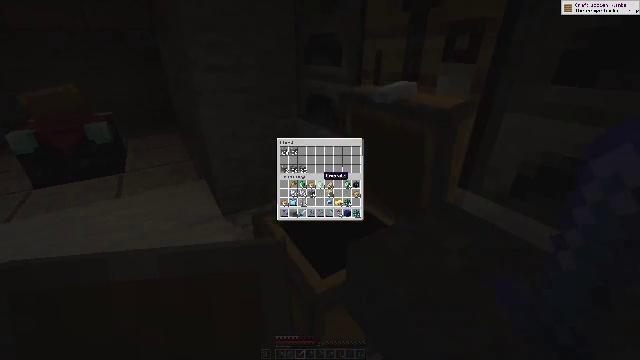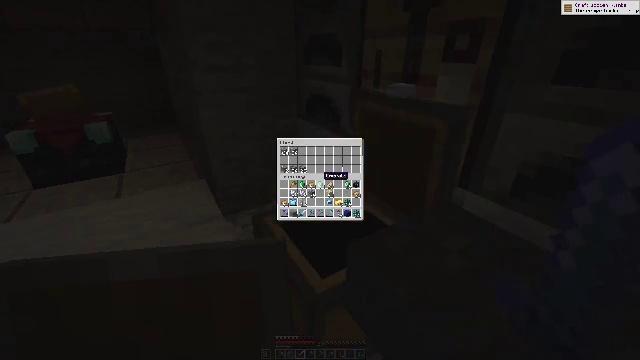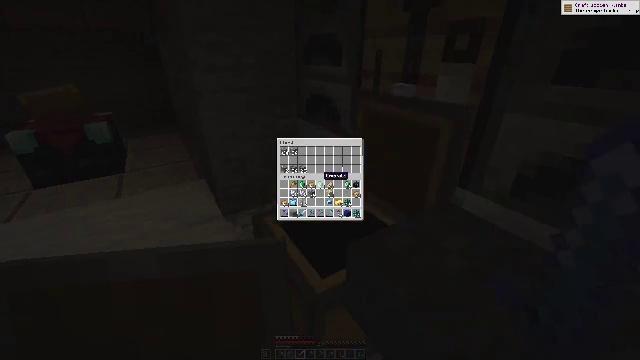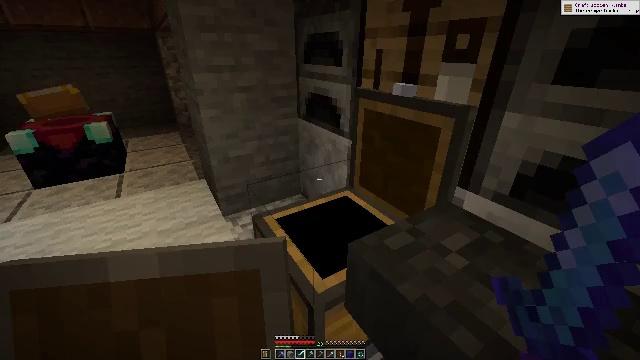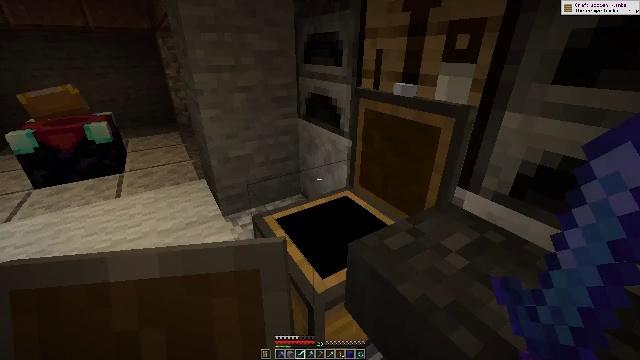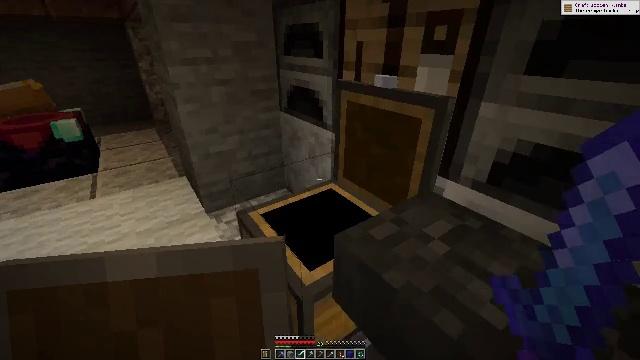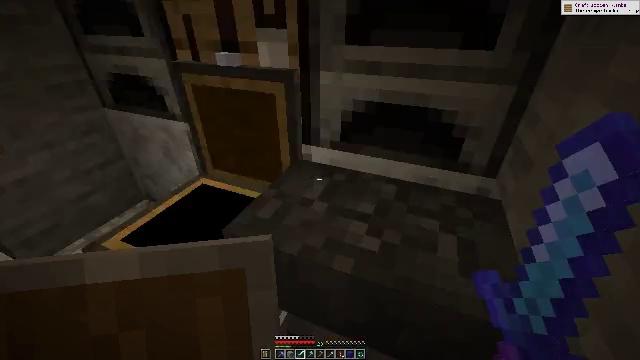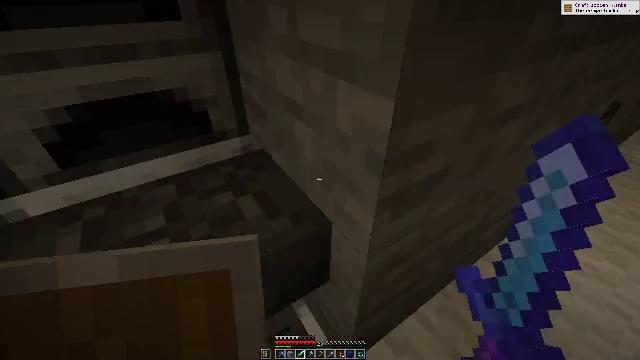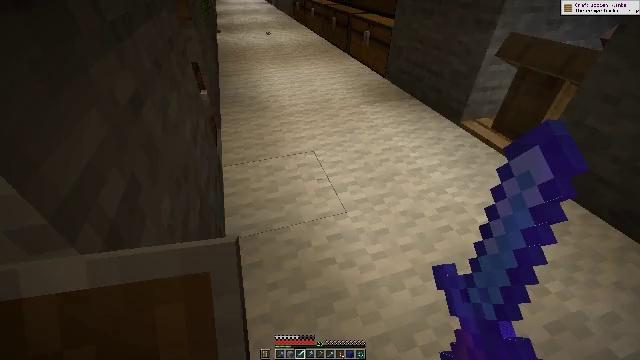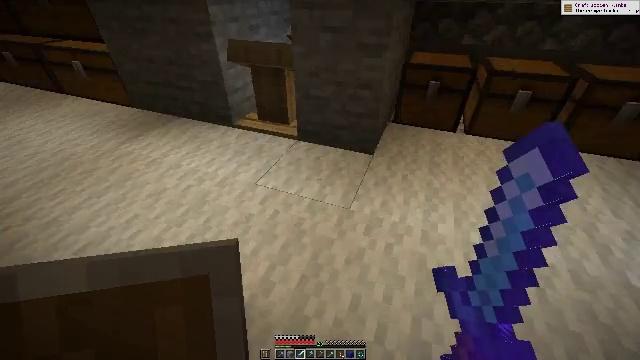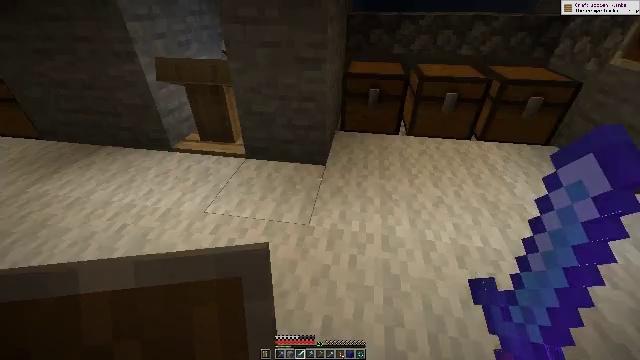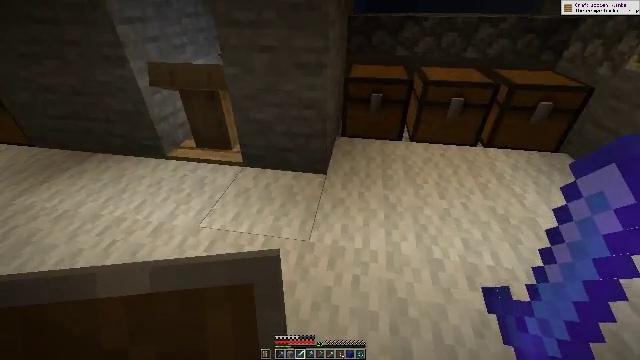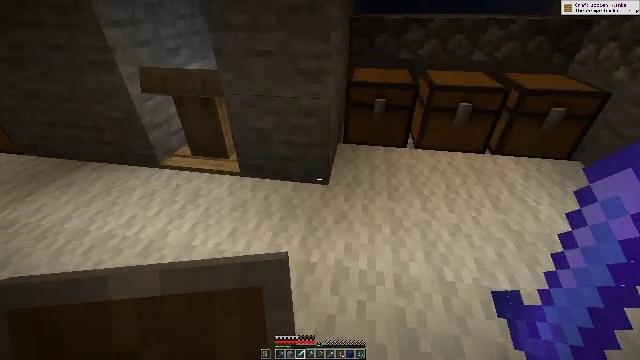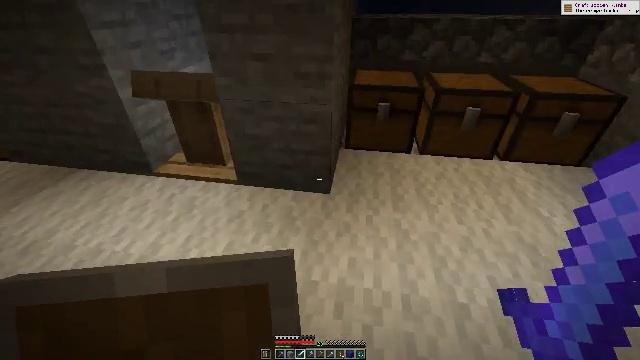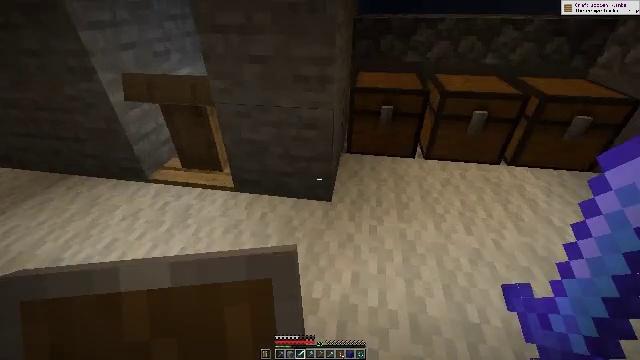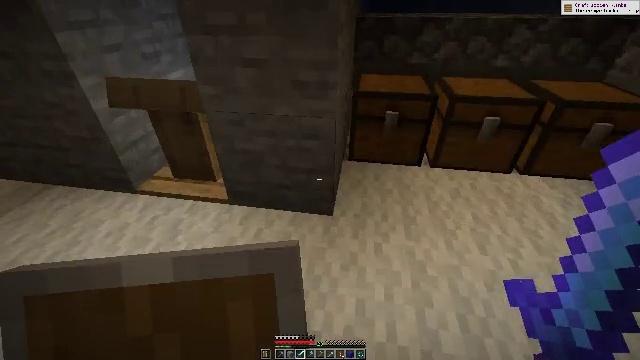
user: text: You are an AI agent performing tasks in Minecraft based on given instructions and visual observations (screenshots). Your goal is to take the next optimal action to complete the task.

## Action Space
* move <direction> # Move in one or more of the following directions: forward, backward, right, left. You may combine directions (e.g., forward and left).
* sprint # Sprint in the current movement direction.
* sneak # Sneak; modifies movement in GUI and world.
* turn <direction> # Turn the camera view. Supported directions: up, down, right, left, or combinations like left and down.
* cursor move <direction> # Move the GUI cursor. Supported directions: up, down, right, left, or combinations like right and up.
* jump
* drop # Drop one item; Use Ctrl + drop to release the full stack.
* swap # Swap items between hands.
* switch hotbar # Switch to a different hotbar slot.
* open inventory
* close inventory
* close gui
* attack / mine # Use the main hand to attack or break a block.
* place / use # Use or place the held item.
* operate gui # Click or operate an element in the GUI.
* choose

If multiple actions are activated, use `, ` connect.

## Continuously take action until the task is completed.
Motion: motion action
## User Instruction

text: Mine the blue shulker box.
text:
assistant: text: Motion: no_op
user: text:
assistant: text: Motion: no_op
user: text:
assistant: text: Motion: open inventory
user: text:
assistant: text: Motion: open inventory
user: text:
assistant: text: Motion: turn right and down, open inventory
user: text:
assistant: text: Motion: turn right and down
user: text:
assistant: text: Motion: turn right and down
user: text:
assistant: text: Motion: turn right and down
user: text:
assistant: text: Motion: turn right and up
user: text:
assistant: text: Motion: move forward, turn right and up
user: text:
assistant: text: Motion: move forward
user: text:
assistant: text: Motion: move forward
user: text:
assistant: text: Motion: move forward
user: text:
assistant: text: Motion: move forward
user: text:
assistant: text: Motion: move forward, sprint
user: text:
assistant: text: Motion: move forward, sprint, turn left and up
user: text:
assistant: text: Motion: move forward, sprint, turn left and up
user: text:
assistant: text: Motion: move forward, turn left and up
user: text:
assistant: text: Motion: move forward, turn left and up
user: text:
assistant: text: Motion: move forward
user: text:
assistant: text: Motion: move forward
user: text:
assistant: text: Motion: move forward
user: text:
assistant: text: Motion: move forward
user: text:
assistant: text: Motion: move forward
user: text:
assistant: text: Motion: move forward
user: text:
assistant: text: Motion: move forward
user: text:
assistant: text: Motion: move forward, jump
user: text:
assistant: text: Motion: move forward, jump
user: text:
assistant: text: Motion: move forward, turn up, jump
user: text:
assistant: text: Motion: move forward, jump